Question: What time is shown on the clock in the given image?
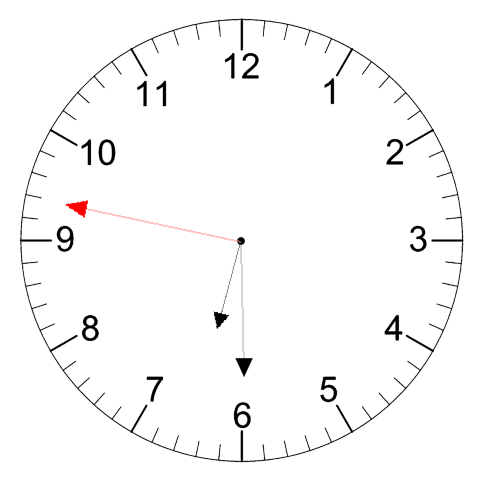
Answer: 06:29:47